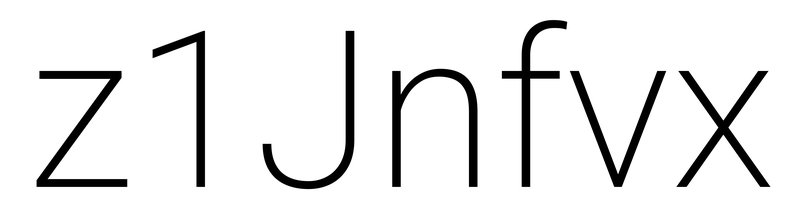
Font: Roboto_ExtraLight